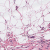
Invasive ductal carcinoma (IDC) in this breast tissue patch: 0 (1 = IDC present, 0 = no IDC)